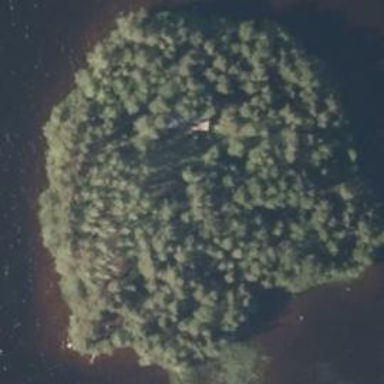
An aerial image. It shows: Island.